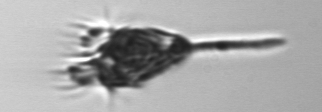
Label: Tontonia_appendiculariformis